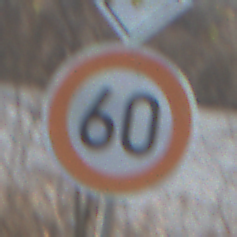
Verkehrszeichen: Geschwindigkeit60
Zusatzzeichen oben: EndeVorfahrtsstrasse
Umgebung: Outdoor, Nature
Tageszeit: MorningAfternoon
Wetter: PartlyCloudy
Licht: Natural
Jahreszeit: NotSpecified
Kontrast: HighContrast